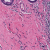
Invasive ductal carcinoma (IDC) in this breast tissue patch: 0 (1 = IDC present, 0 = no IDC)